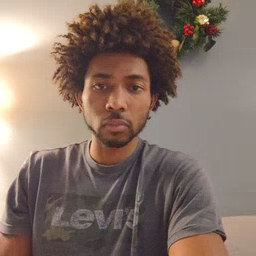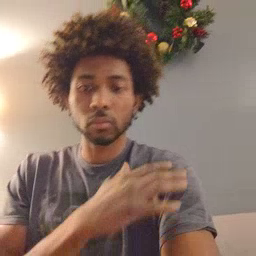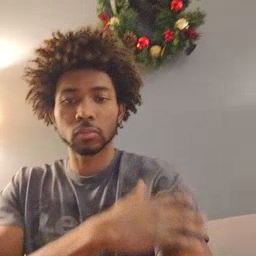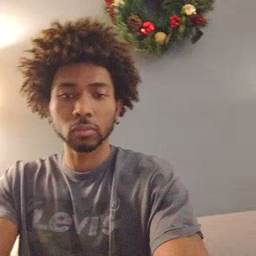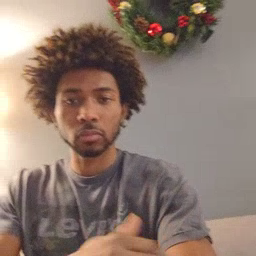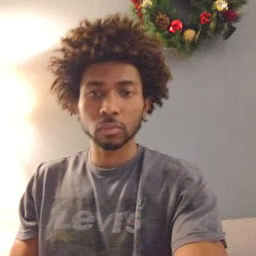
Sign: arm